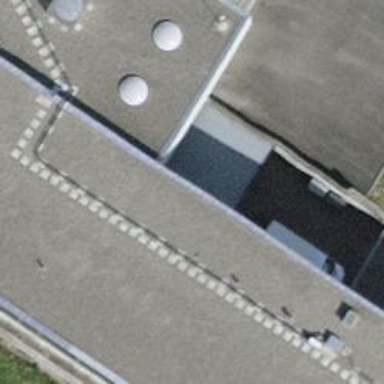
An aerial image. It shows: View of roof of building.